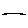
Label: line